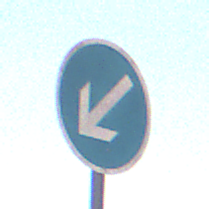
Verkehrszeichen: VorgeschriebeneVorbeifahrtLinks
Umgebung: Outdoor, Nature
Tageszeit: Midday
Wetter: Clear
Licht: Natural
Jahreszeit: NotSpecified
Kontrast: HighContrast